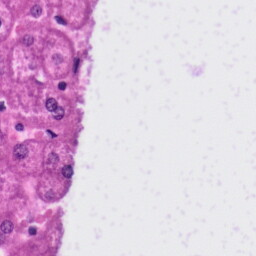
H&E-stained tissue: Liver